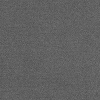
Atmospheric dust classification: dusty